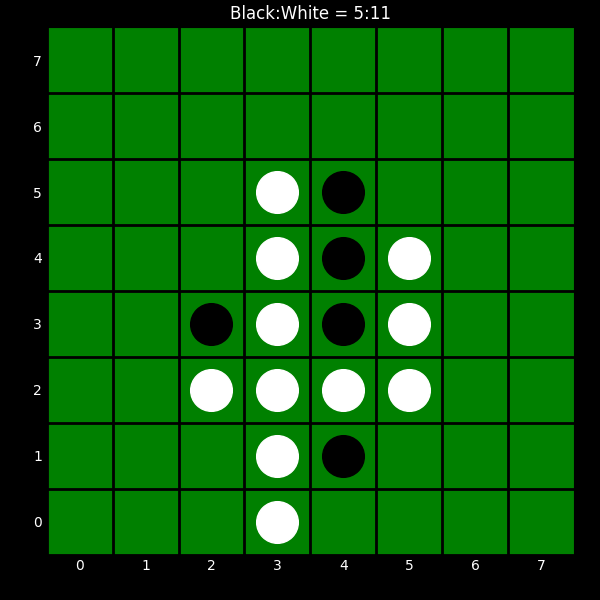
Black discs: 5
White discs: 11